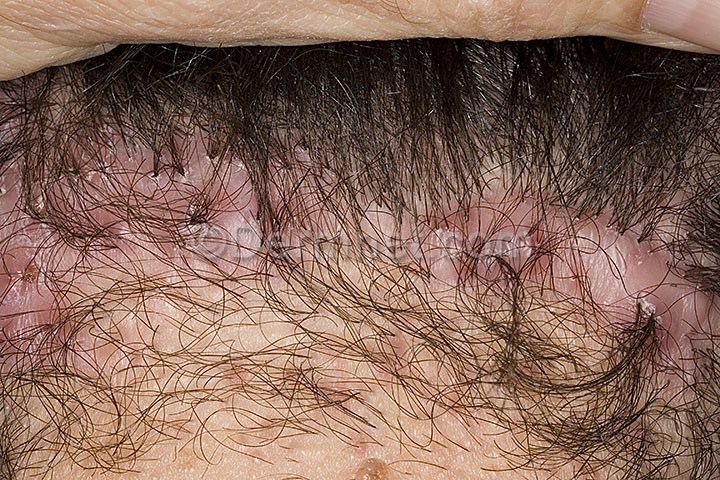
Disease: Hair Loss Photos Alopecia and other Hair Diseases